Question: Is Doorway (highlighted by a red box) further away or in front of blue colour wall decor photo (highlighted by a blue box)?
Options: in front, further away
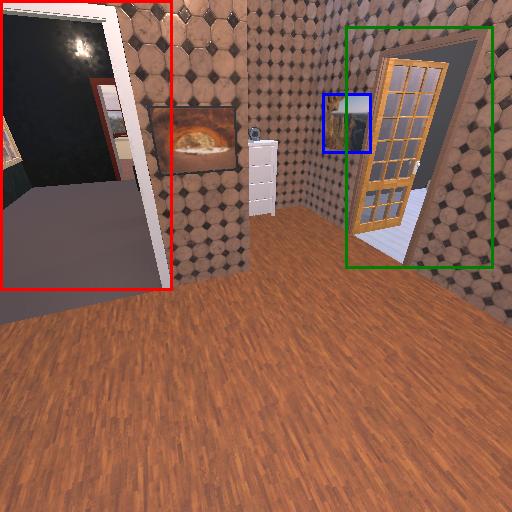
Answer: in front